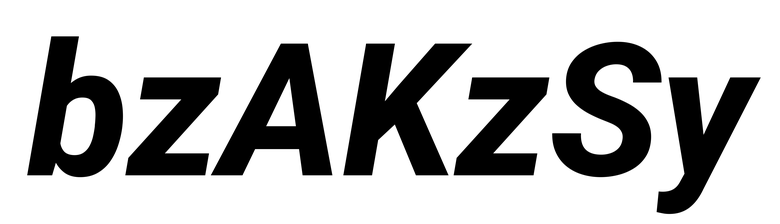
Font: Roboto-Italic_ExtraBold_Italic